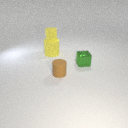
small green metal cube to the right of small brown rubber cylinder